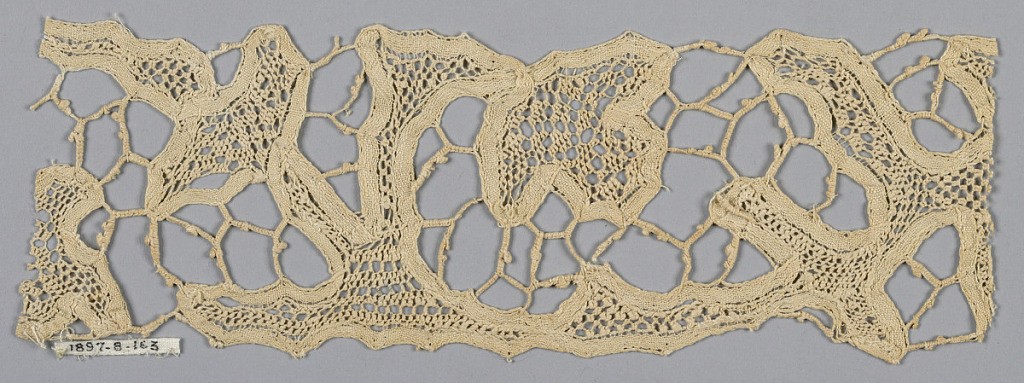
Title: Fragment
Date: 17th century
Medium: linen Technique: lace of early premade tape with needle work fillings
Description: Large scale floral design with bobbin made tape and needle work fillings.